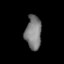
Tissue: prostate
Cell type: T cells
Senescence score: 0.1951
Nuclear area (px): 528
Mean DAPI intensity: 124.568